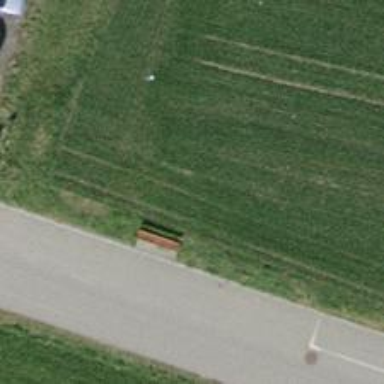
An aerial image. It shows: Brown bench in the vicinity.